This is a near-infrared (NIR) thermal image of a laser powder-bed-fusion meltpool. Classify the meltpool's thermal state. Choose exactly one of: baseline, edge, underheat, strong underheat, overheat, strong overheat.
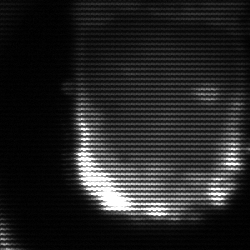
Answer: baseline